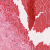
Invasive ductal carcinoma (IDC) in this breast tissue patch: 0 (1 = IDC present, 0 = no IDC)